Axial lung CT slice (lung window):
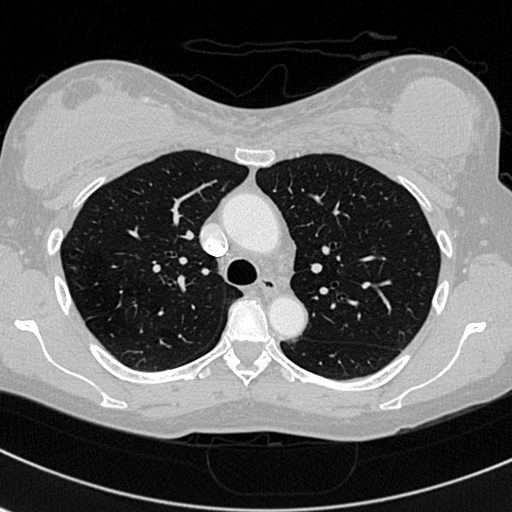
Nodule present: no